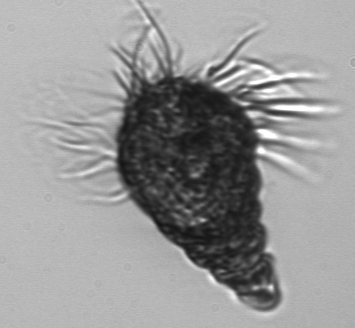
Label: Laboea_strobila